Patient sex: M
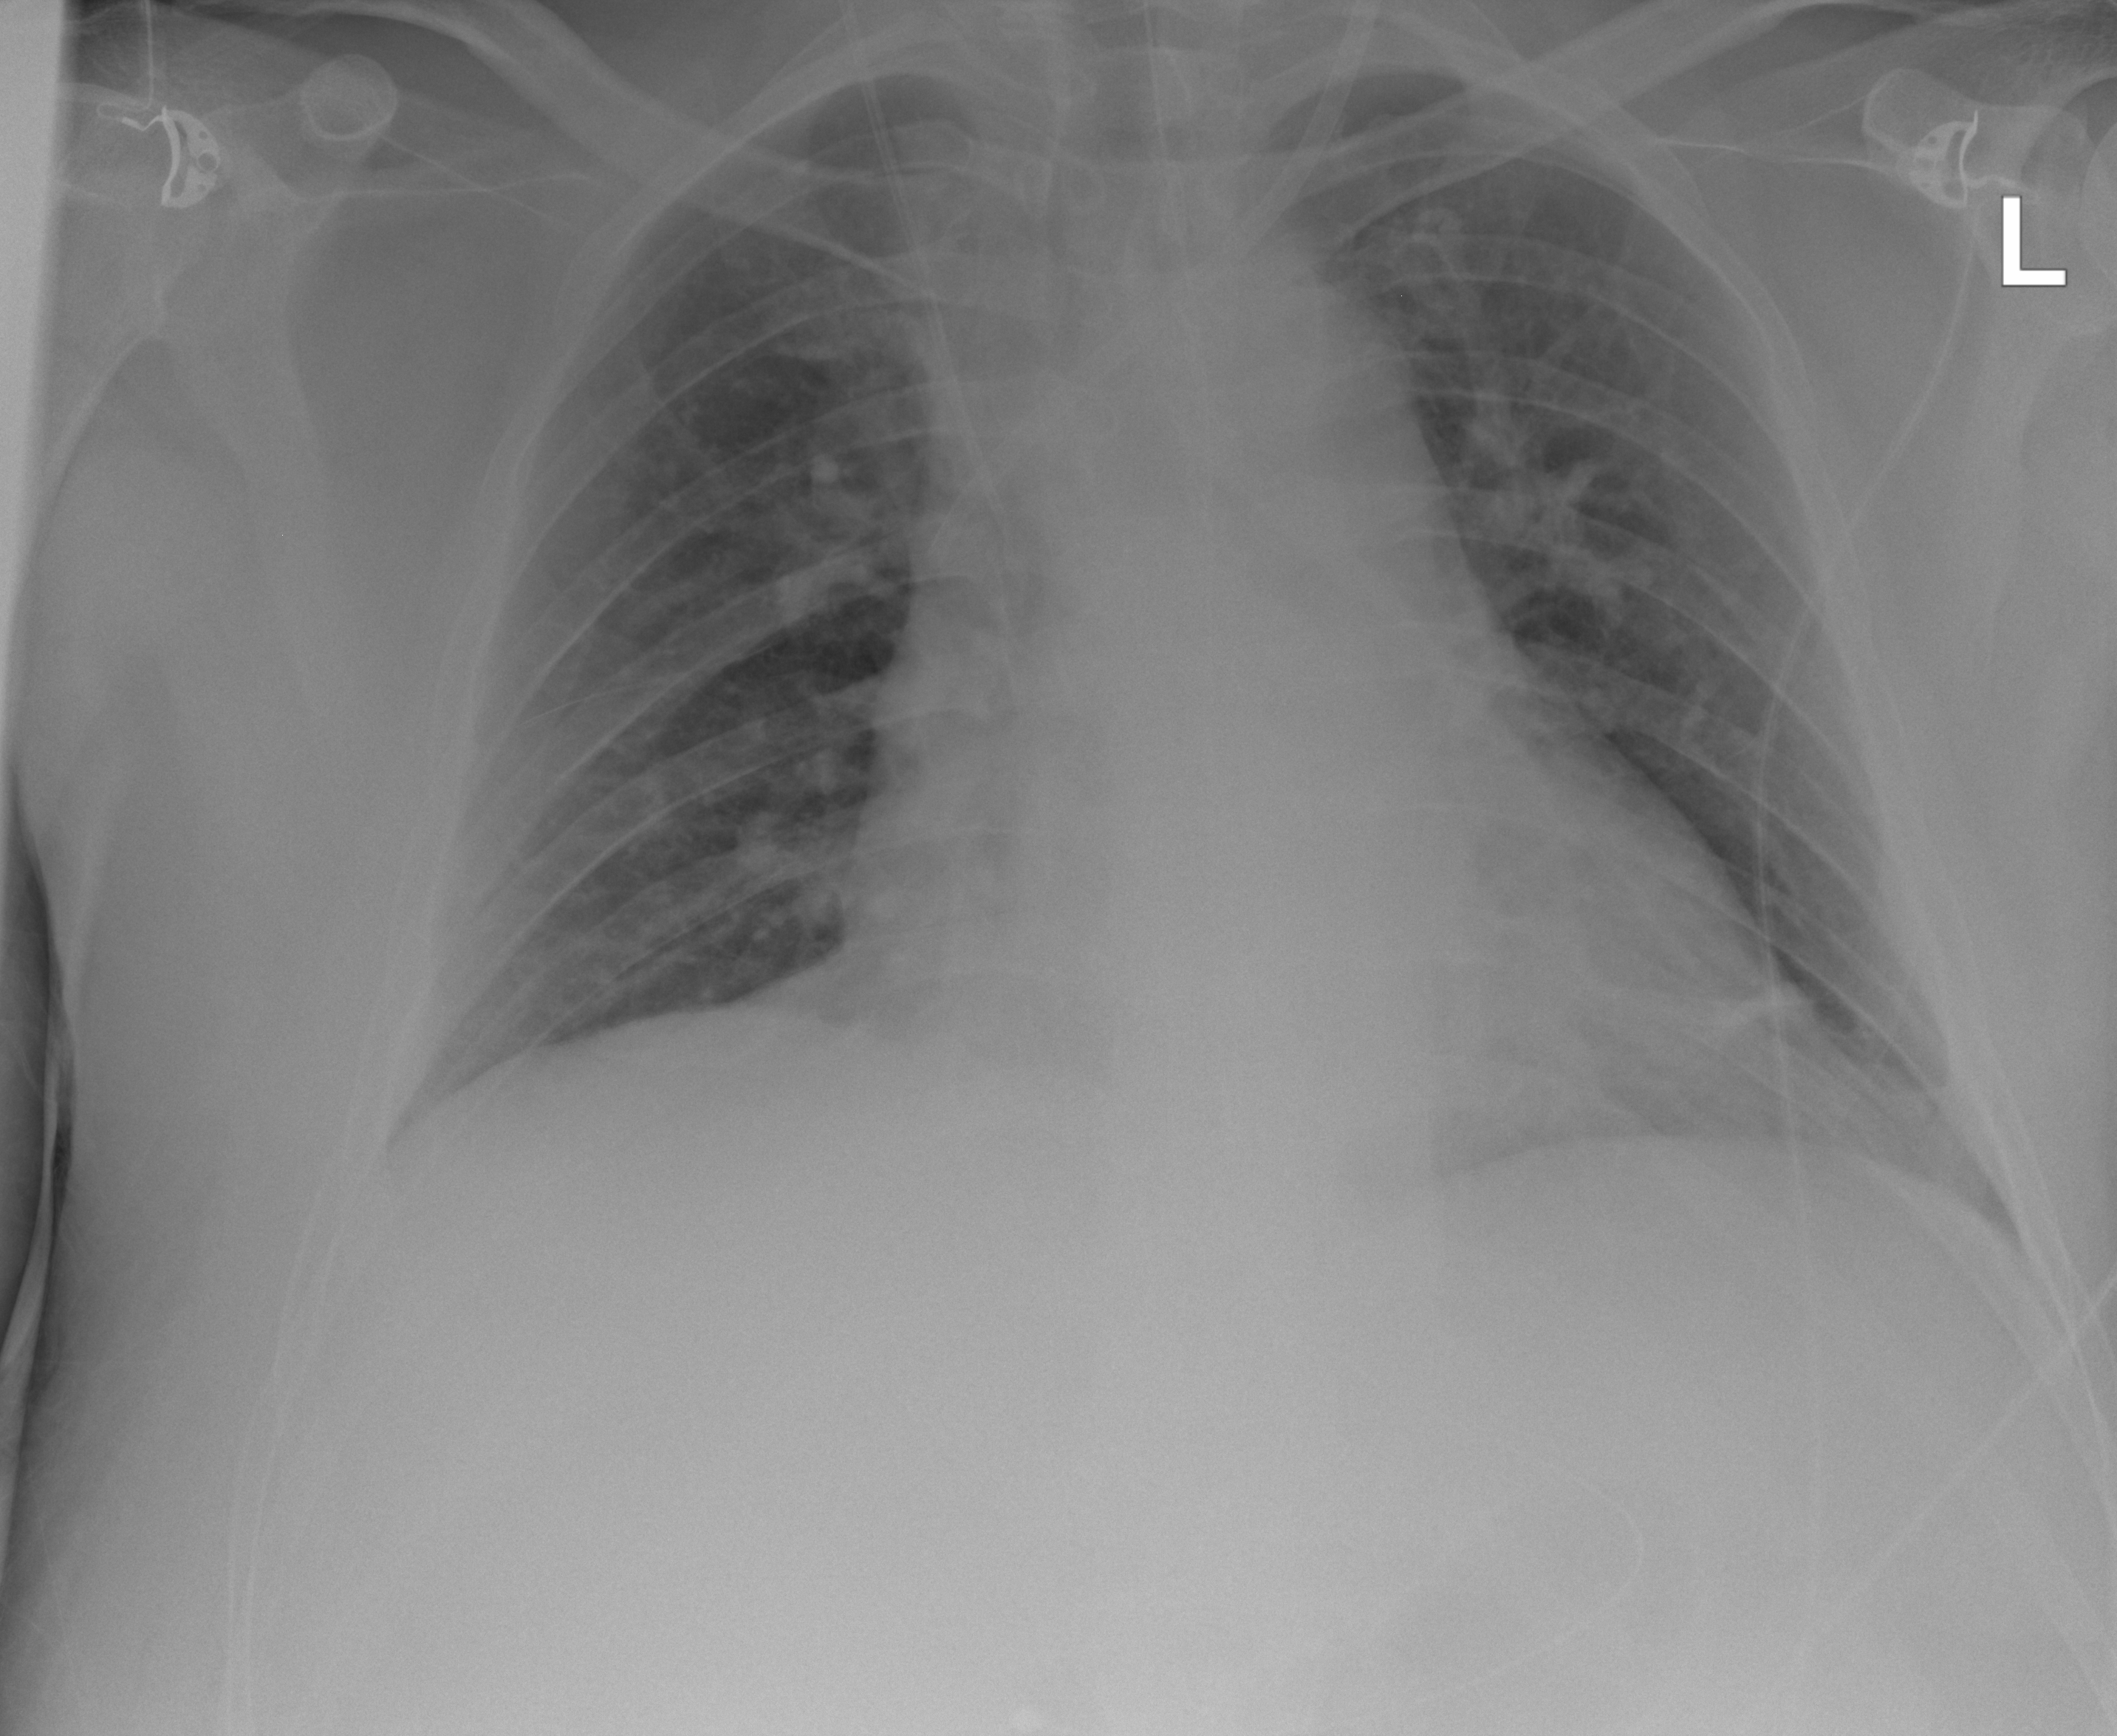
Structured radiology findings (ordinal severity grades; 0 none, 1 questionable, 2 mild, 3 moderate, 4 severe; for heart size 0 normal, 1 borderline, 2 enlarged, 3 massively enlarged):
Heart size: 2
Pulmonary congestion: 2
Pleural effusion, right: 0
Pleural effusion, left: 2
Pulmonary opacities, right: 0
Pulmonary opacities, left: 0
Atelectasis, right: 0
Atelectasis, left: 2